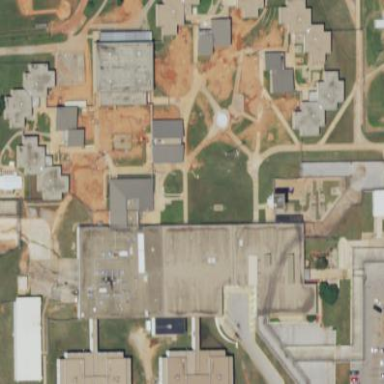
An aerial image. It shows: Prison.